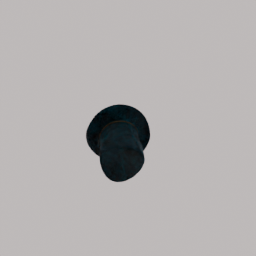
Label: people